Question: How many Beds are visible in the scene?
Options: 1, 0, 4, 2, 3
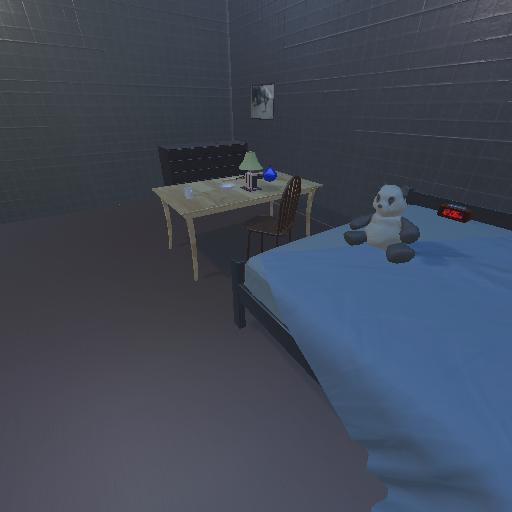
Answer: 1